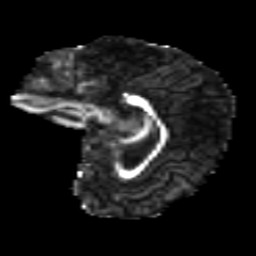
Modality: FA
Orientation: sagittal
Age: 11
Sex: male
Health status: ill
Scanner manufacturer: ge
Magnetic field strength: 3 T
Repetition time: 6.752 s
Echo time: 0.079 s